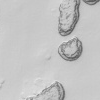
Atmospheric dust classification: not_dusty